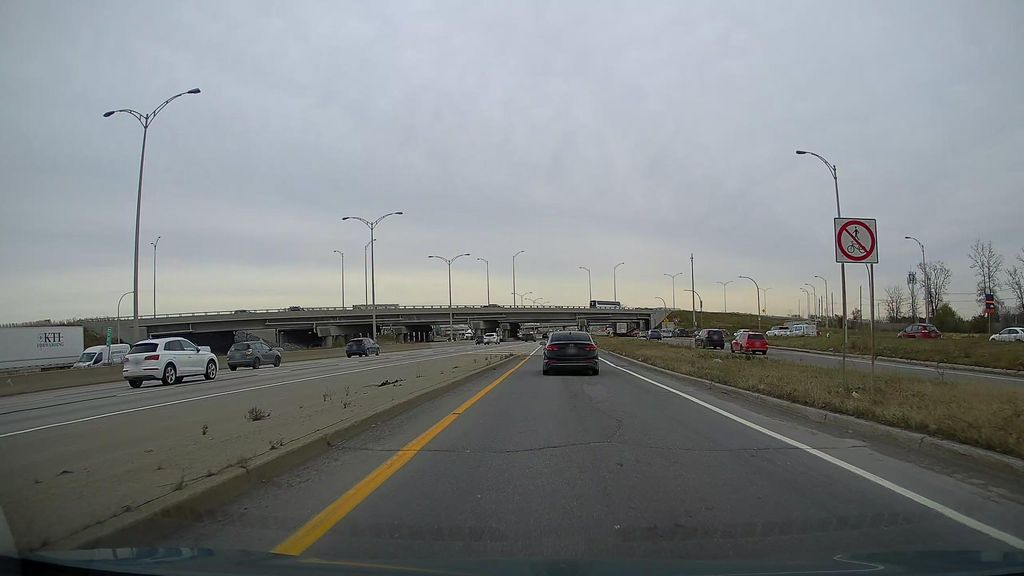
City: montreal